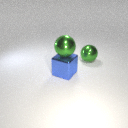
large blue metal cube in front of large green metal sphere